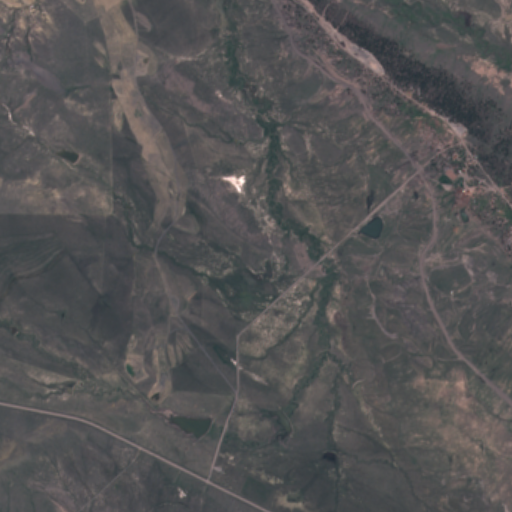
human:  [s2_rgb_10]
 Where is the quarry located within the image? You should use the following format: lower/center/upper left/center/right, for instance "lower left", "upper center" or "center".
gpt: The quarry is located in the lower left of the image.
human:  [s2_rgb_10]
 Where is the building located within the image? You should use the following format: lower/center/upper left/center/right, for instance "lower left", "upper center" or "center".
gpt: The building is located in the upper right of the image.
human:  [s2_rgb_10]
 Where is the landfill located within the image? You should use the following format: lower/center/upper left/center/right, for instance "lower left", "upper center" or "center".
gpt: There is no landfill in the image.